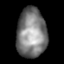
Tissue: lung
Cell type: Others
Senescence score: 0.1538
Nuclear area (px): 1434
Mean DAPI intensity: 126.571